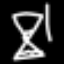
Label: hourglass